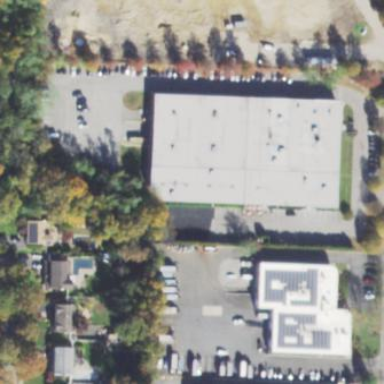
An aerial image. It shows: Commercial building.